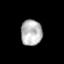
Tissue: prostate
Cell type: T cells
Senescence score: 0.6913
Nuclear area (px): 535
Mean DAPI intensity: 184.417